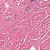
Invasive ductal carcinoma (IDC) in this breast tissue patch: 0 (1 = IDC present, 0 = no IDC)